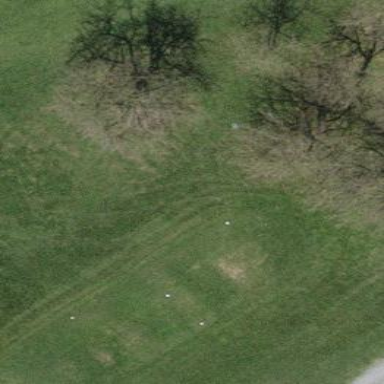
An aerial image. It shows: Grassy area designated as golf tee.